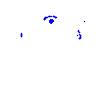
Particle: pion